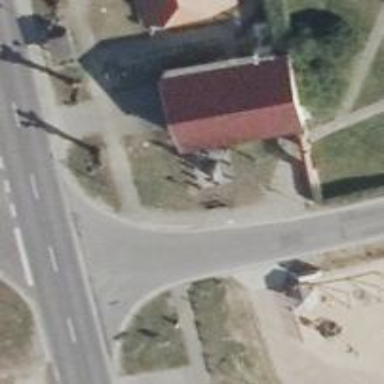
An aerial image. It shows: Historical war memorial.